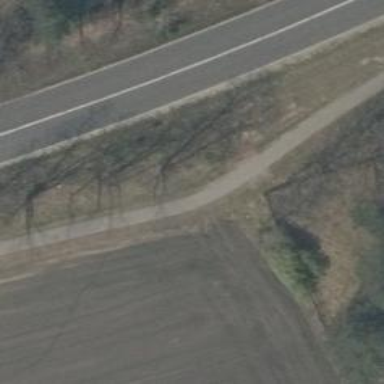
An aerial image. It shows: Asphalt cycleway.